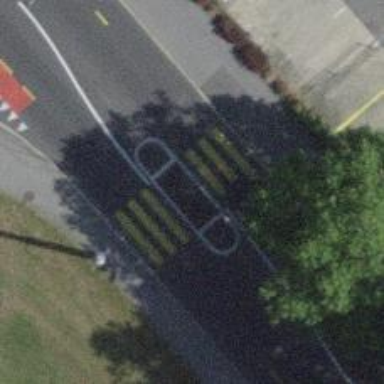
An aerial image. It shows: Uncontrolled zebra crossing with island. The crossing is marked with zebra stripes.